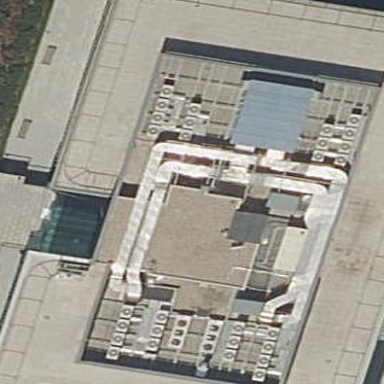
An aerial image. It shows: Office building.